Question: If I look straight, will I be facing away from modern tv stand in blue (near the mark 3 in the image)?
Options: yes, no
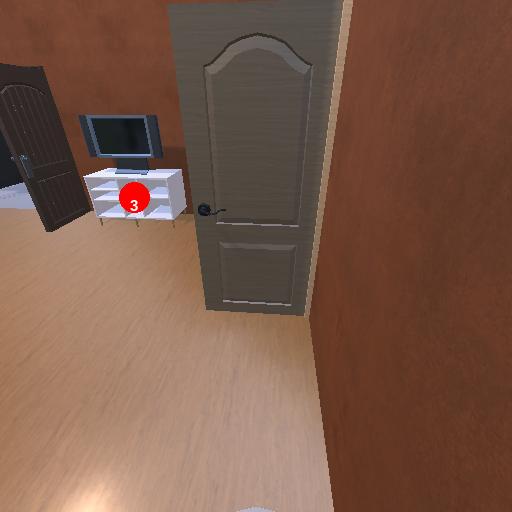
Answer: yes